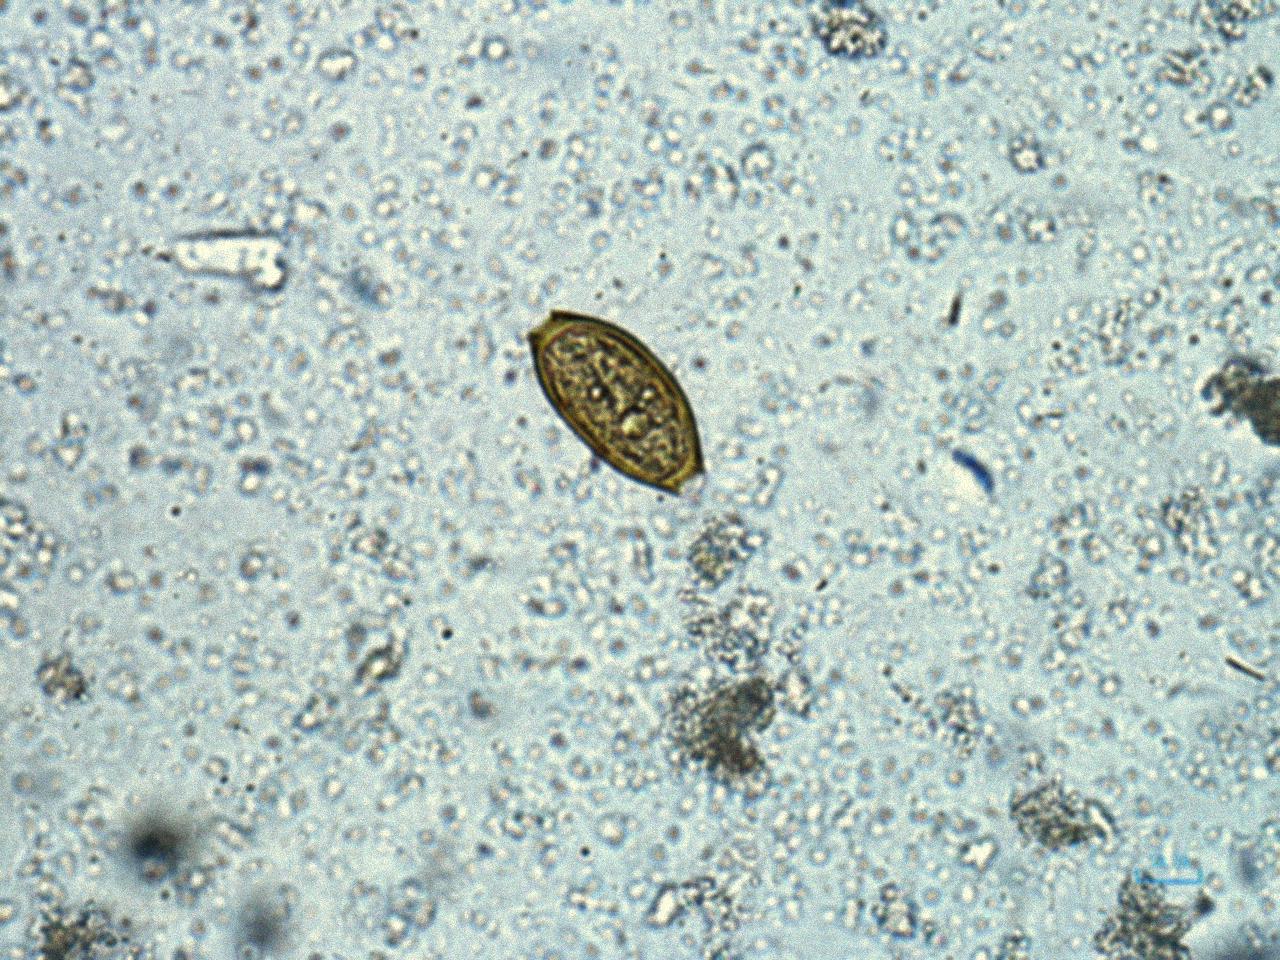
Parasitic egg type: Trichuris trichiura